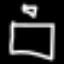
Label: square